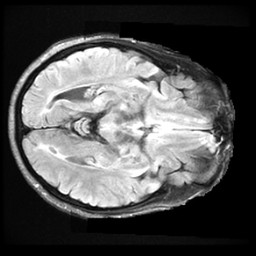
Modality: FLAIR
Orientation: axial
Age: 63
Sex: female
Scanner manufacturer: ge
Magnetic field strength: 3 T
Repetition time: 11 s
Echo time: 0.1539 s